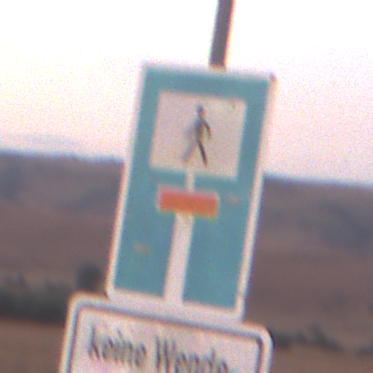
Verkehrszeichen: SackgasseFussgaengerDurchlaessig
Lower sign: HinweisGeaenderteVorfahrtVerkehrsfuehrungVerkehrsregelung3
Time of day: SunriseSunset
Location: Outdoor (Nature)
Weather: PartlyCloudy
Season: NotSpecified
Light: Natural